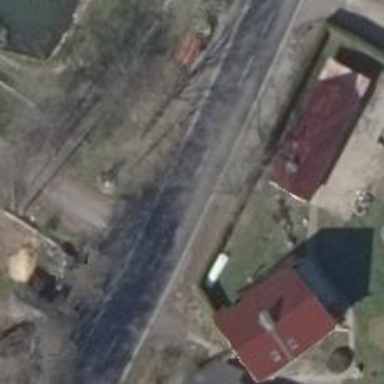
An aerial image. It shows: Secondary road with asphalt surface.